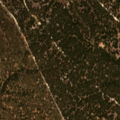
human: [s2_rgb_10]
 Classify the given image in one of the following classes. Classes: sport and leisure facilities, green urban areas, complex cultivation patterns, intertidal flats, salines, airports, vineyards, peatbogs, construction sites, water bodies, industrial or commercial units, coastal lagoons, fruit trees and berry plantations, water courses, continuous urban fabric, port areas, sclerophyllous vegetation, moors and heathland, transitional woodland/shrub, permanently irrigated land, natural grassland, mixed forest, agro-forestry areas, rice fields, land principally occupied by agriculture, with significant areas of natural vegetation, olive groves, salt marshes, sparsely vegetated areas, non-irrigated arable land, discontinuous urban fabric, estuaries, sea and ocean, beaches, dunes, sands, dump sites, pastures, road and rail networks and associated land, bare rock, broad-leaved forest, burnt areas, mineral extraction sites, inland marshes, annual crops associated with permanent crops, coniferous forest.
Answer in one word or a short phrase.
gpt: broad-leaved forest